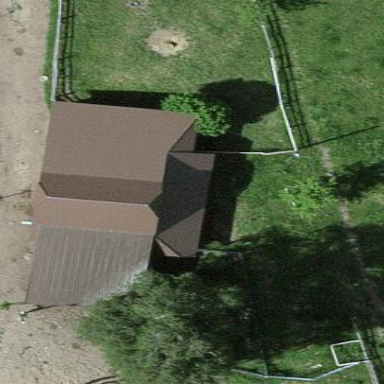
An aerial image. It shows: Rural barn.